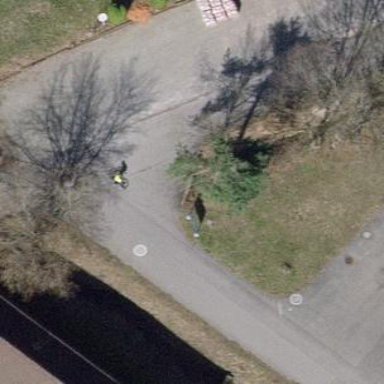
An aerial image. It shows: Parking area.